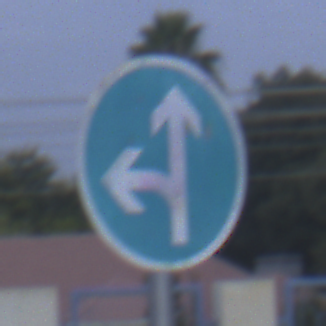
Verkehrszeichen: VorgeschriebeneFahrtrichtungGeradeausOderLinks
Umgebung: Outdoor, Suburban
Tageszeit: SunriseSunset
Wetter: PartlyCloudy
Licht: Natural
Jahreszeit: NotSpecified
Kontrast: LowContrast